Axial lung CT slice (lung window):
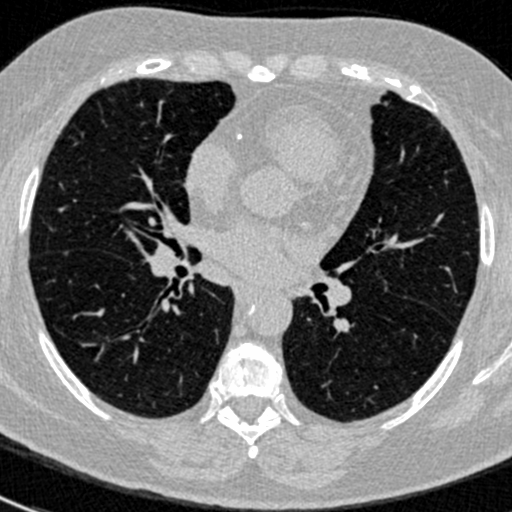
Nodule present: no